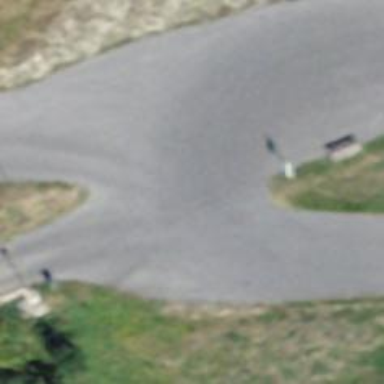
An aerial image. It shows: Residential road designed for downhill traffic.